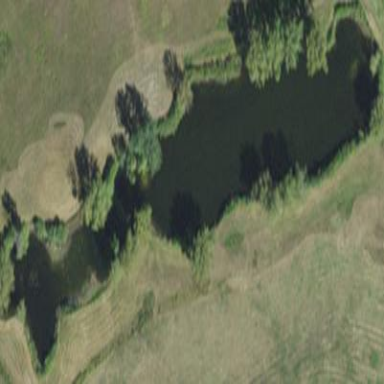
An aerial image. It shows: Pond surrounded by natural water.